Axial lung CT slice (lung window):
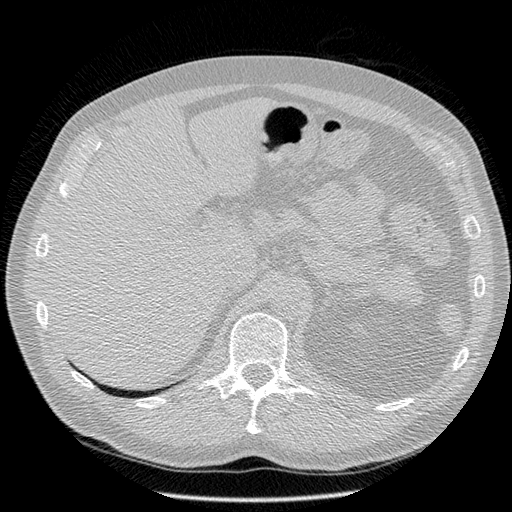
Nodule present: no